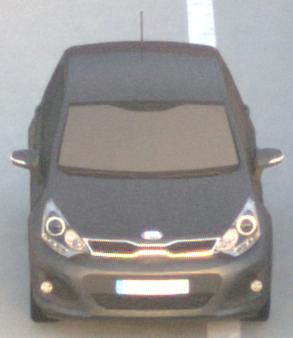
Make: KIA
Model: Rio 1.2
Detailed model: Rio (UB)
Model produced from: 2011/09
Model produced until: 2015/01
Doors: 3
Color: gray
Road condition: dry road
Daytime: dawn
Contrast: medium contrast